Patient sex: M
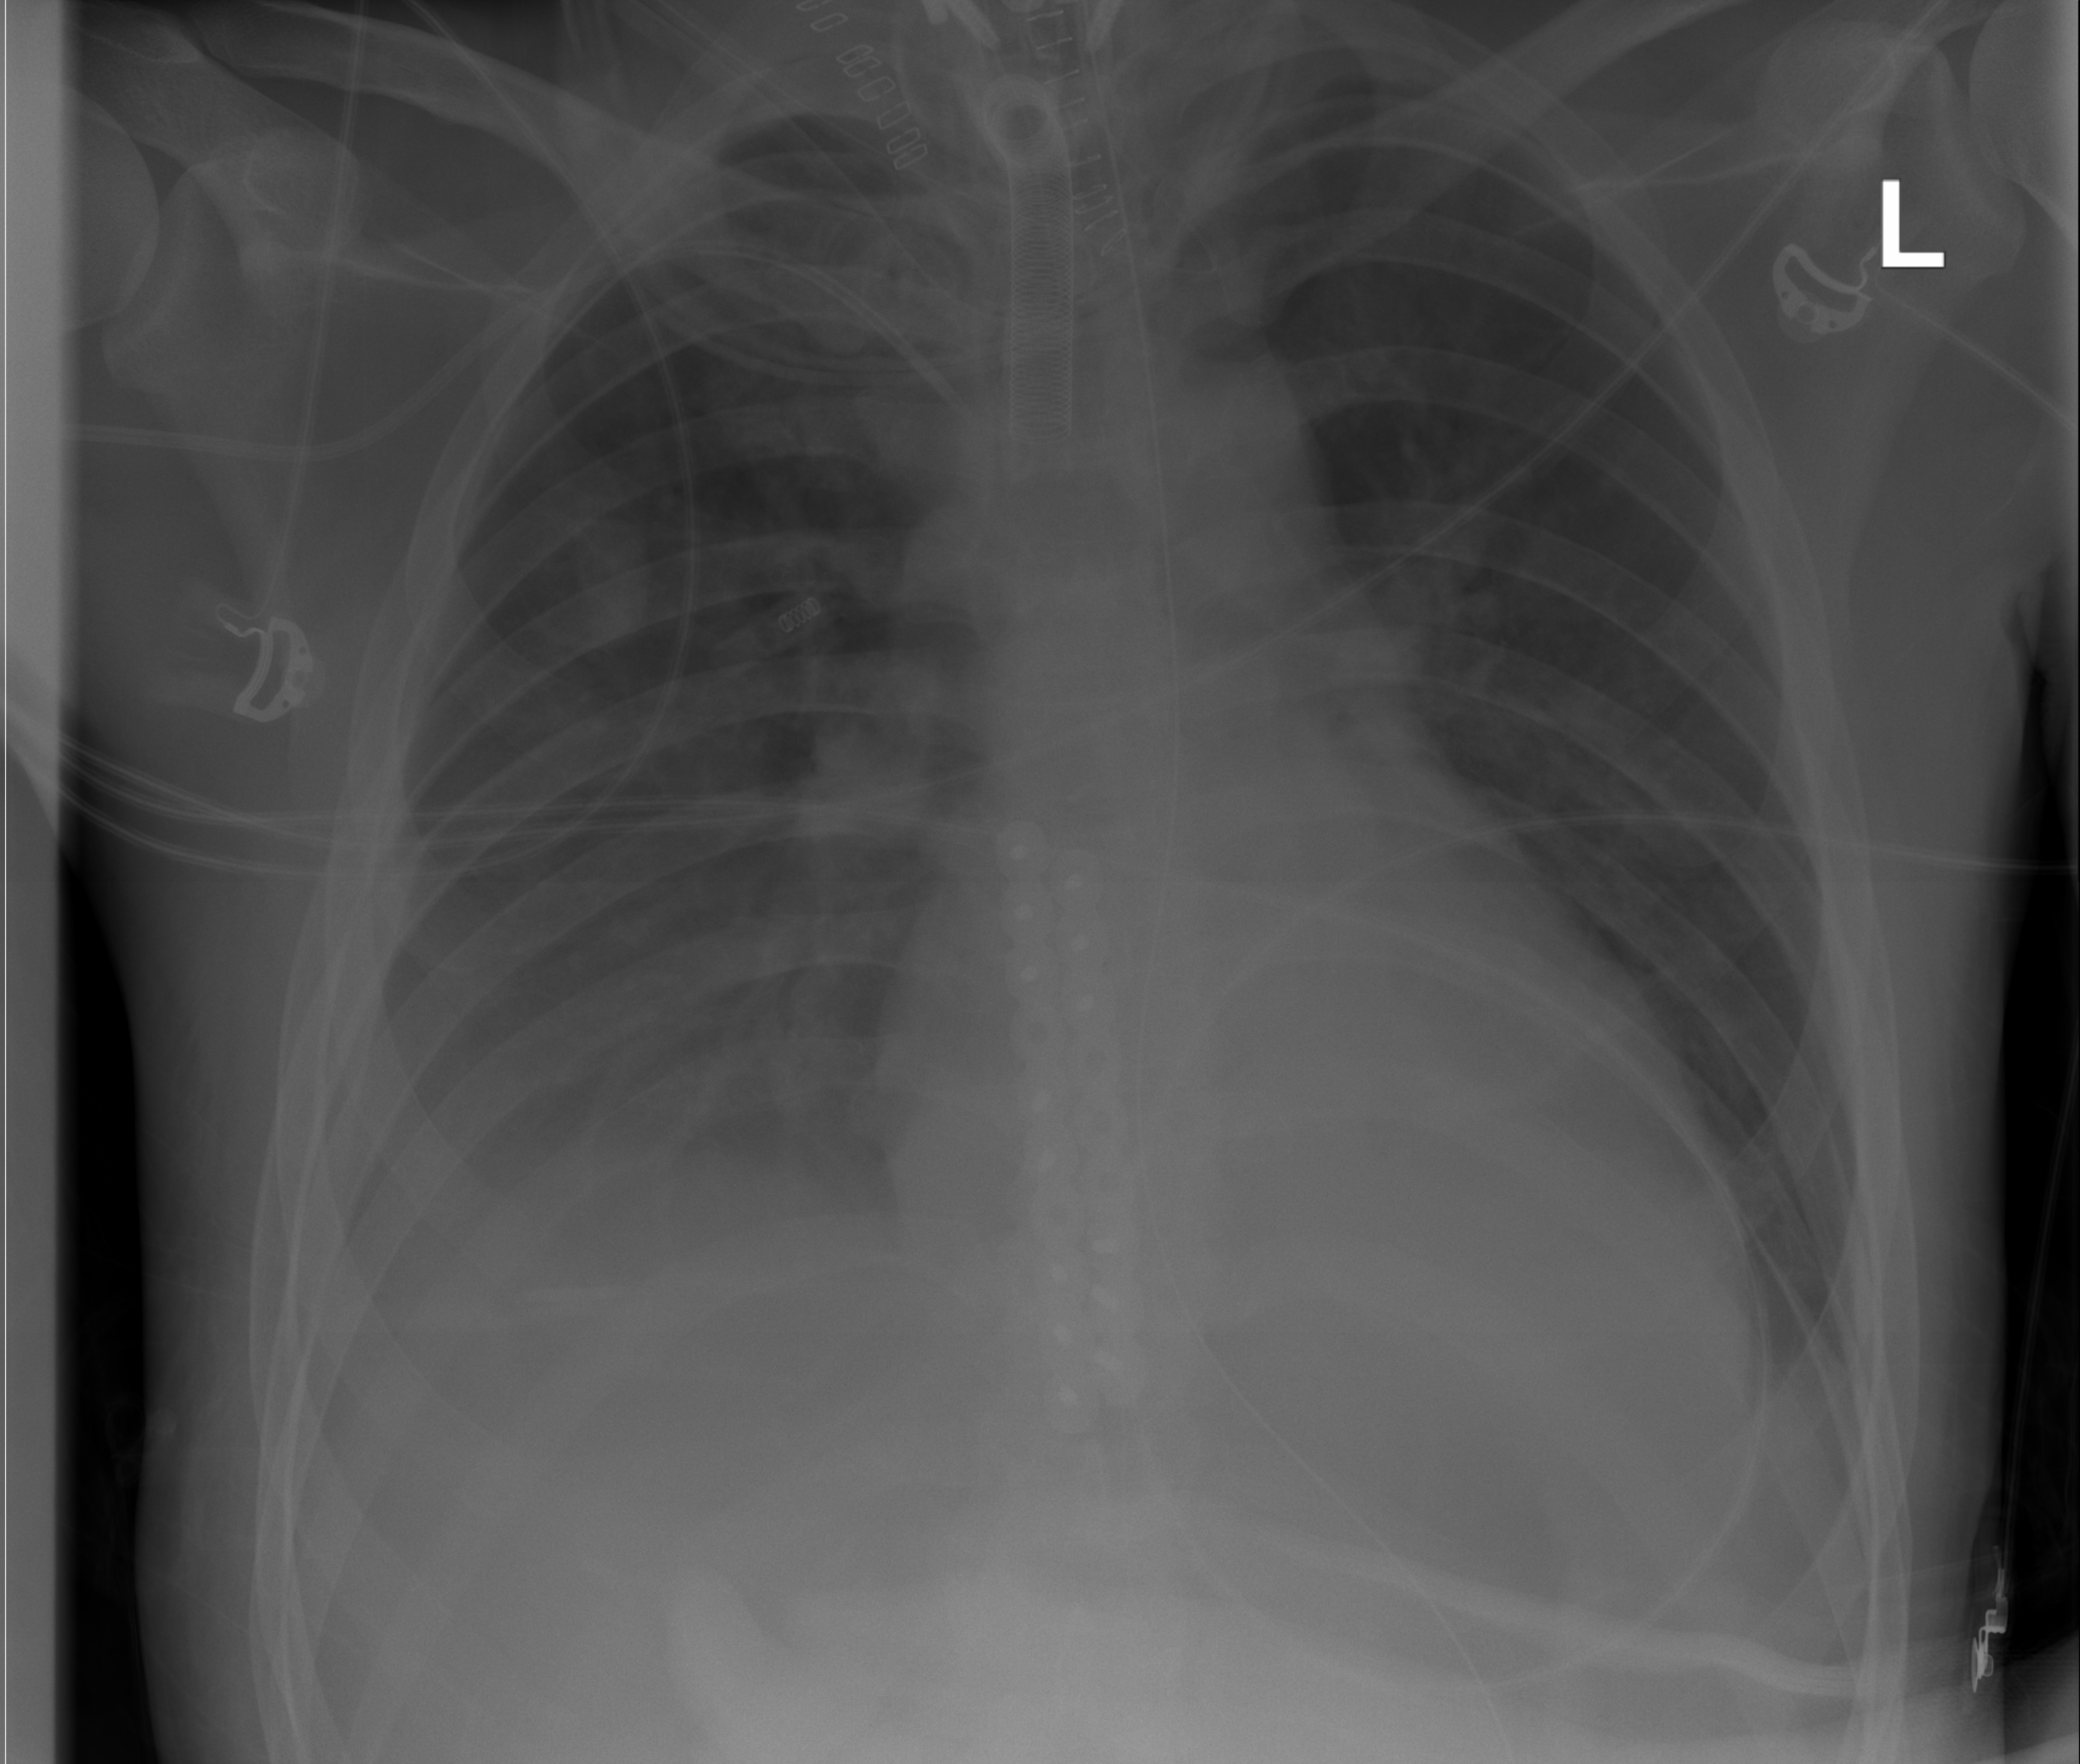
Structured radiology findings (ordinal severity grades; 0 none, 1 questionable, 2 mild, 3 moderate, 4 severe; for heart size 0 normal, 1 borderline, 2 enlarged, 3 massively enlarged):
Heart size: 1
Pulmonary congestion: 0
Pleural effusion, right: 2
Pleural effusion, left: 0
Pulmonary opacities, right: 0
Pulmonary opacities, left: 0
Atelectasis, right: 0
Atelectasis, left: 2